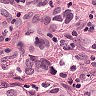
Metastatic tissue present: yes